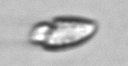
Label: Katodinium_or_Torodinium